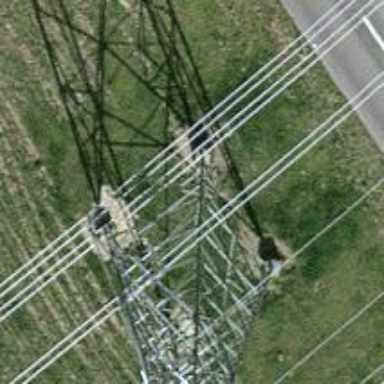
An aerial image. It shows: Towering power structure.